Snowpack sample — Buffalo Mountain, Silverthorne, Colorado, USA (1/25/25, 10:11 AM MST)
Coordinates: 39.6222, -106.1139
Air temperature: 22 °F
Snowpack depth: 110 cm
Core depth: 10 cm
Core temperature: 46.4 °F
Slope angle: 12°, slope face: 102°
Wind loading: high
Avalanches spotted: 0
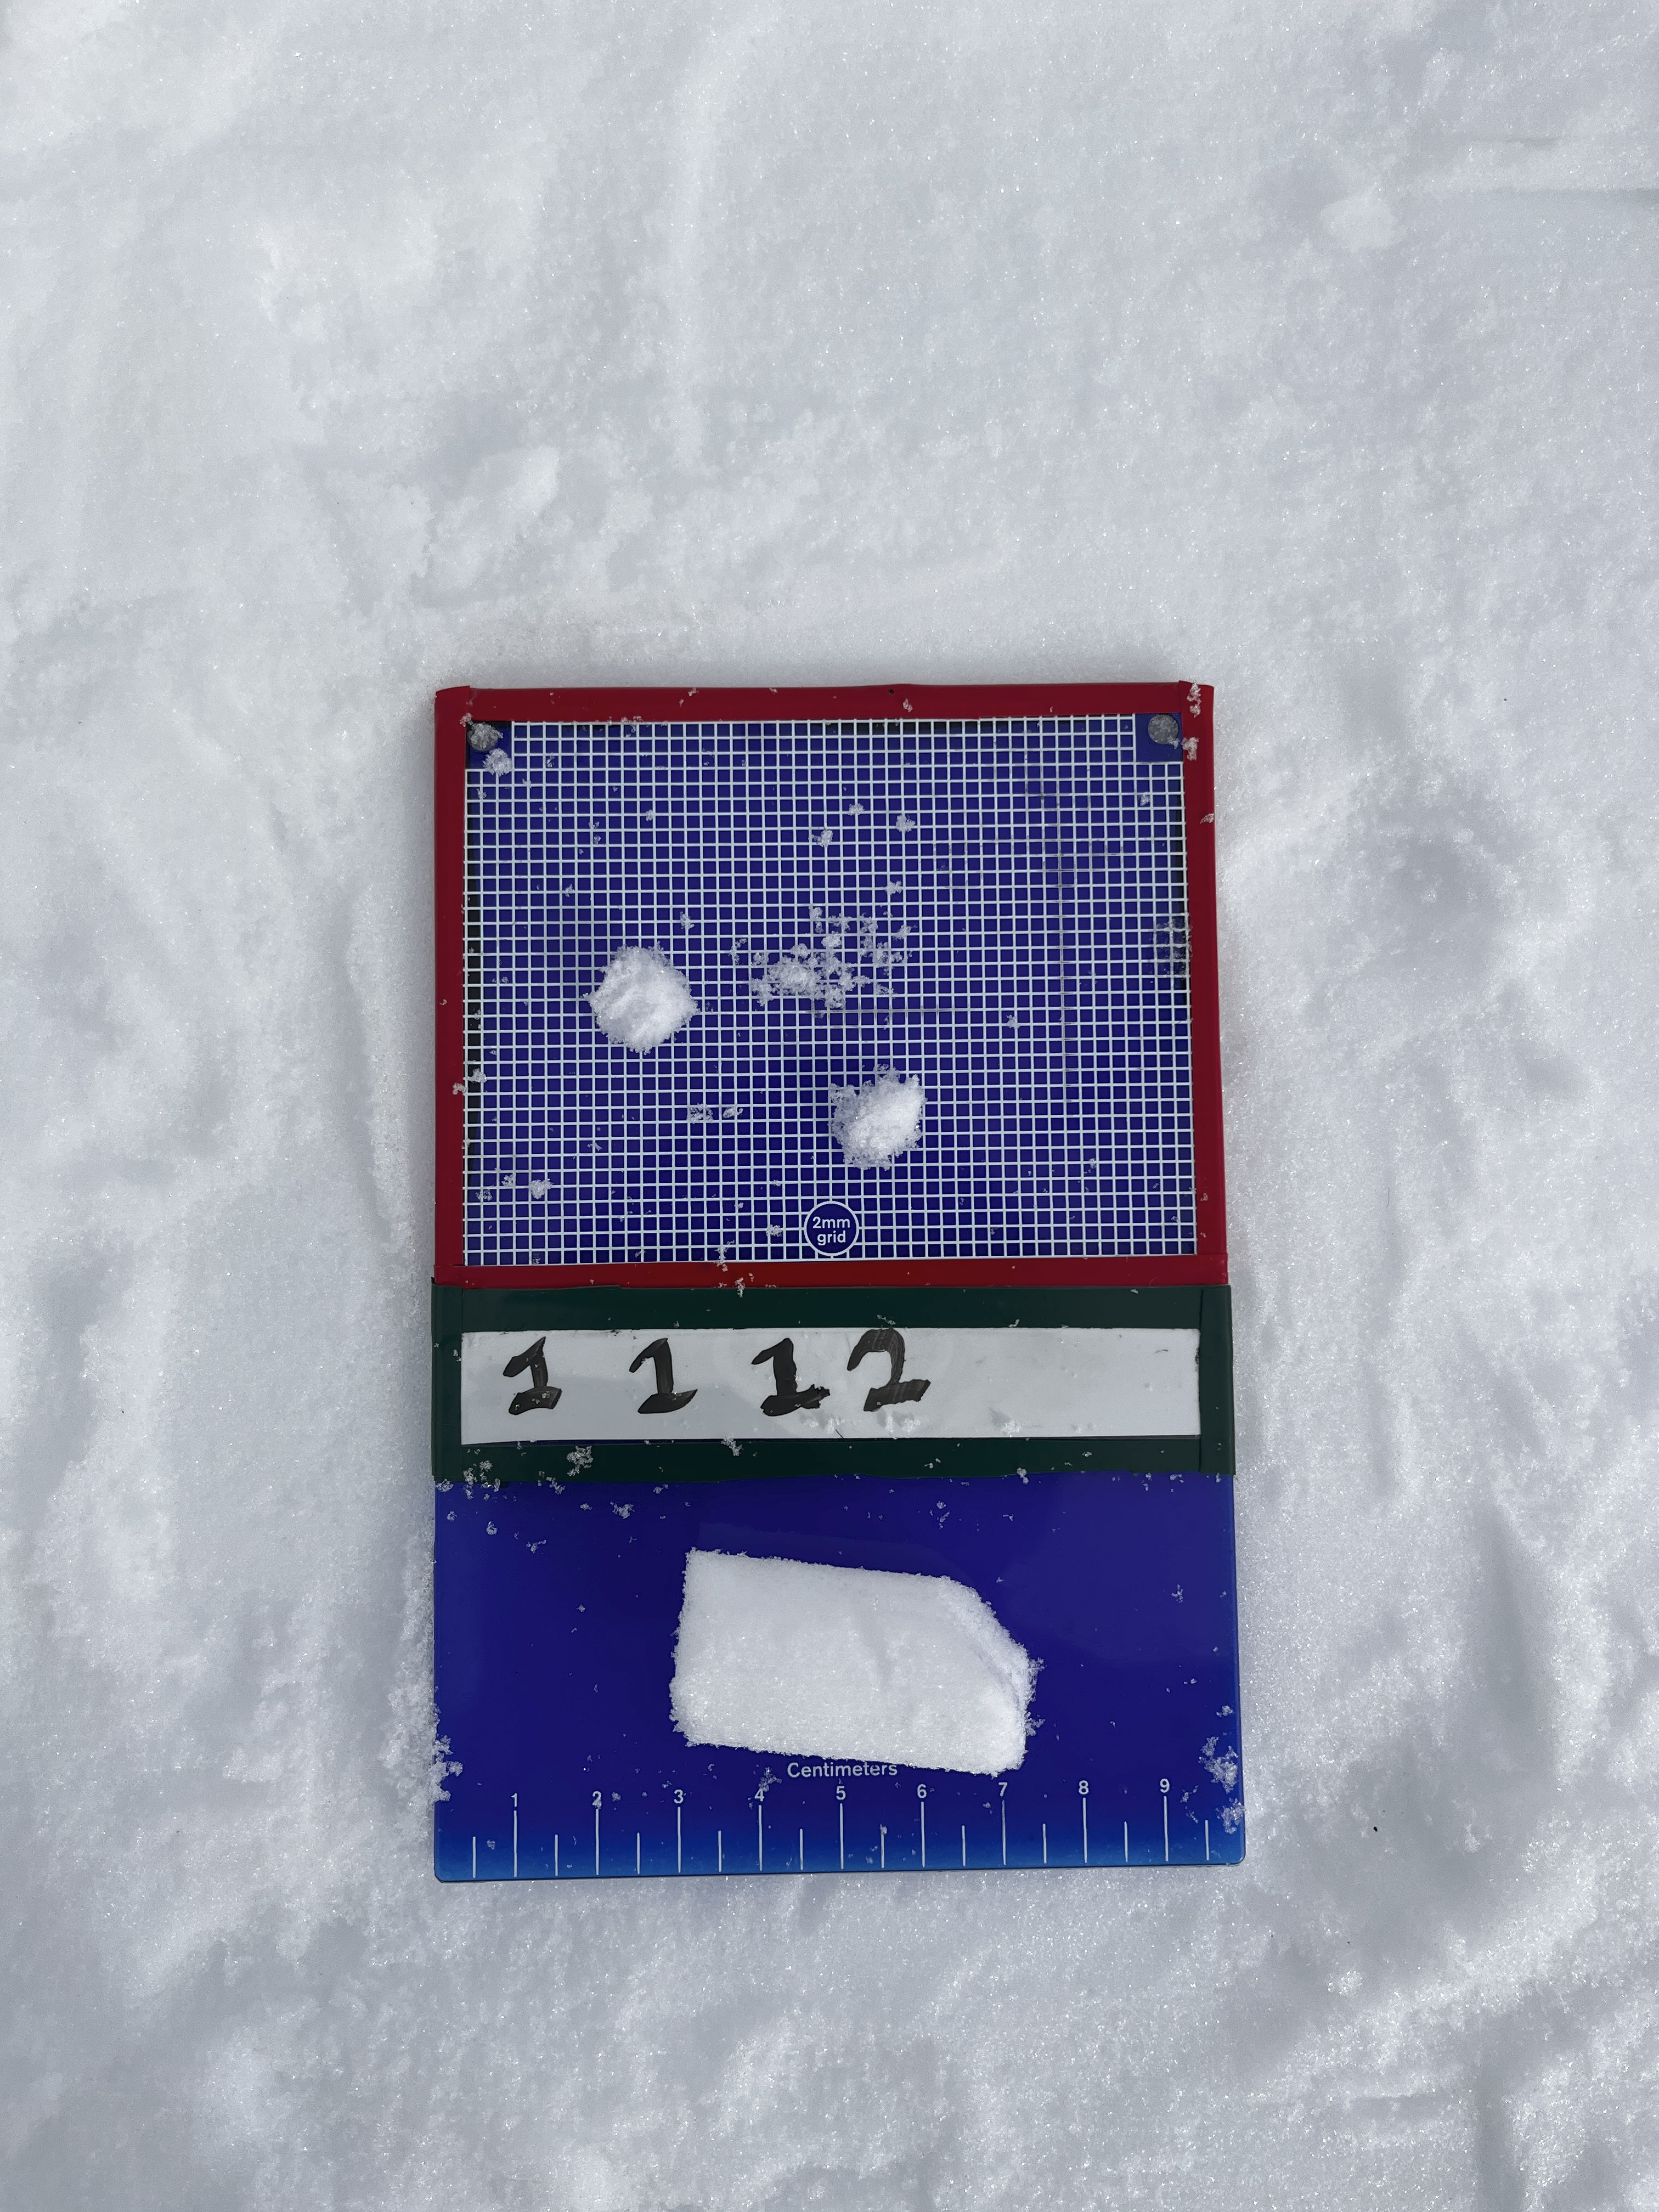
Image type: crystal_card
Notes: No avalanches nearby, collected on the outskirts of a fire break 15 meters from the treeline, on way to Buffalo and Red Mountain